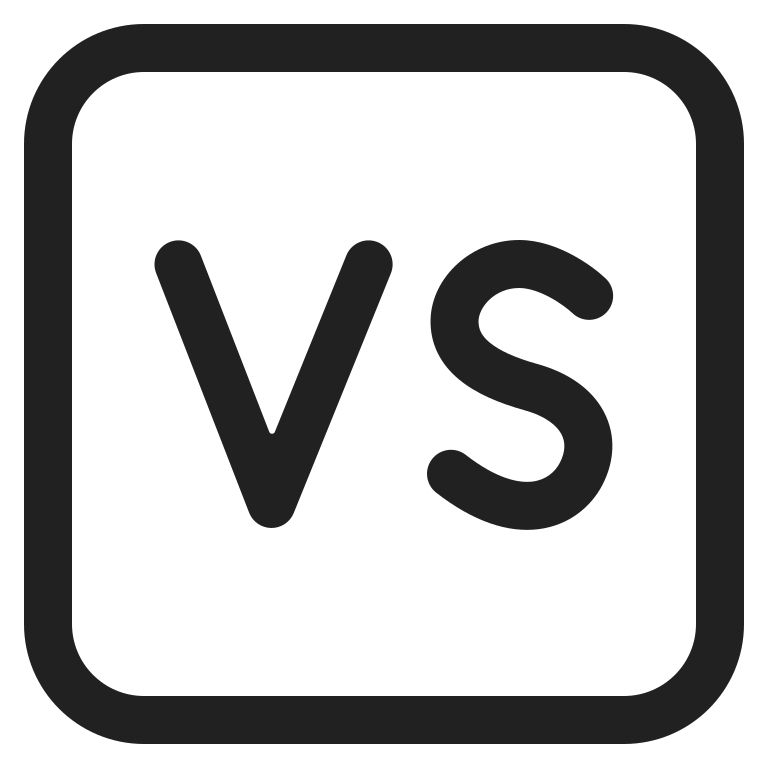
vs button high contrast